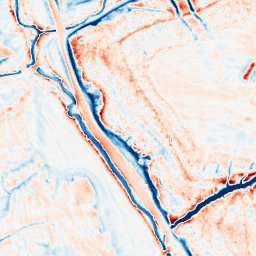
Category: edge_preserving
Decomposition family: anisotropic_diffusion
Decomposition parameters: iterations: 50
kappa: 100
gamma: 0.15
Upsampling method: bicubic
Upsampling parameters: scale: 8
Upsampling scale: 8